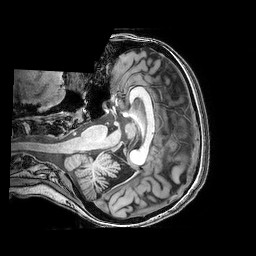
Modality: T1w
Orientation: axial
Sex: female
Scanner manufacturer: philips
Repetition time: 0.008109 s
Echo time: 0.00371 s